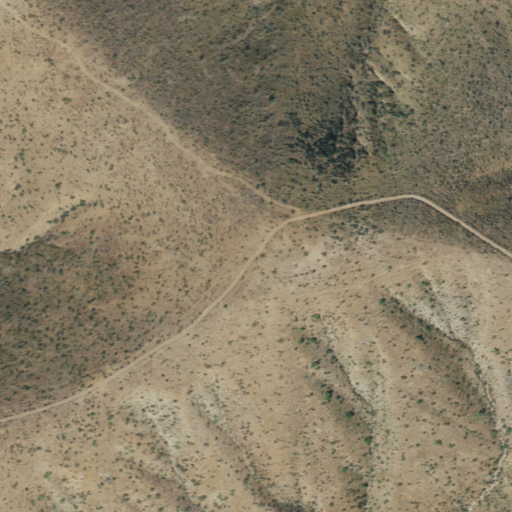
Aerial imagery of mountain in Arizona named Hósh Flat containing shrub and herbaceous wetlands